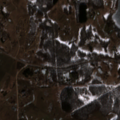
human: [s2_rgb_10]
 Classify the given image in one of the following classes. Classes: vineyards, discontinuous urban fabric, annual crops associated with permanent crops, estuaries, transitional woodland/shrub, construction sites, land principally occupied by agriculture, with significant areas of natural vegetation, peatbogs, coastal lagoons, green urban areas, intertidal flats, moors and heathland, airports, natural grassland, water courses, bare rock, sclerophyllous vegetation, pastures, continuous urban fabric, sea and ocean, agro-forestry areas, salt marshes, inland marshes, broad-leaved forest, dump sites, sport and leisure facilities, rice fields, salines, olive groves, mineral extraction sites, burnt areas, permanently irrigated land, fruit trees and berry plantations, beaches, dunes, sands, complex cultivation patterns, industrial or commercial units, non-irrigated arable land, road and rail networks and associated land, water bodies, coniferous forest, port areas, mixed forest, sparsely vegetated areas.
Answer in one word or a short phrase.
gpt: non-irrigated arable land, pastures, complex cultivation patterns, land principally occupied by agriculture, with significant areas of natural vegetation, broad-leaved forest, water bodies